Aerial crown-view tile of a tropical tree (Barro Colorado Island, Panama), acquired 20250915:
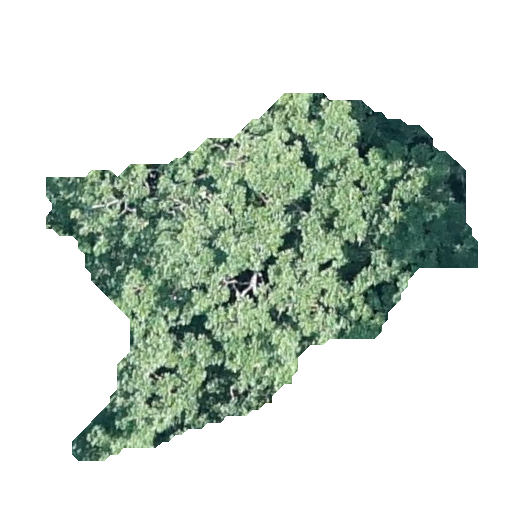
Species: Tabebuia rosea
GBIF accepted scientific name: Tabebuia rosea
Crown area: 129.44 m²